Question:
In my .NET applications, context menus look like the left one.
How can I apply the Windows 7 style on them in order to make them look like the right one?
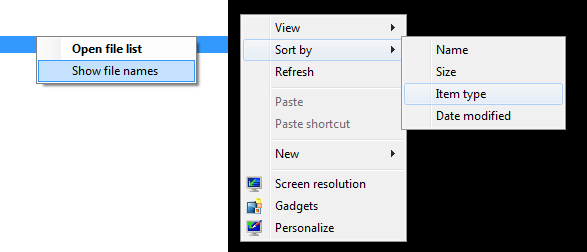
Answer: Right-click the tool box, Choose Items. Tick "ContextMenu", the one with Namespace = System.Windows.Forms and Directory = Global Assembly Cache.
This .NET 1.x component is distinct from ContextMenuStrip, it uses native Windows menus. You'll lose some capabilities, I doubt you care. You'll need to write a line of code to assign the menu, the designer only lets you set the ContextMenuStrip property. Add that line to the constructor, like:
'''
public Form1() {
InitializeComponent();
this.ContextMenu = contextMenu1;
}
'''